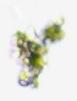
Label: Detritus